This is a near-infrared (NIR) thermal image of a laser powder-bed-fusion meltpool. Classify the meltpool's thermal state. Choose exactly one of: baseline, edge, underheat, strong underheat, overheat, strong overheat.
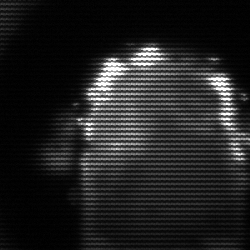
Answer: baseline